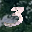
Label: 3